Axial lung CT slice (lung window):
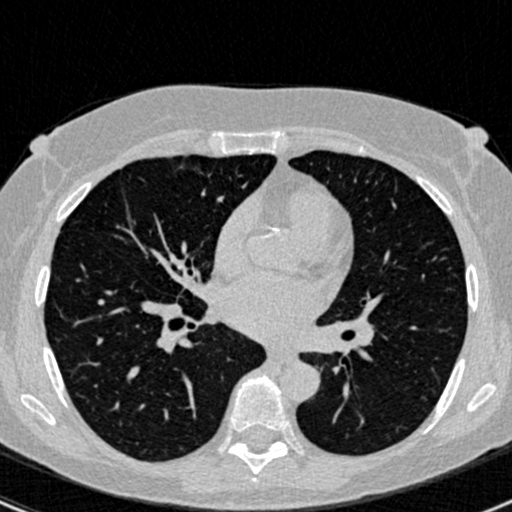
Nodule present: no